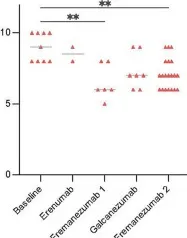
Improvement in the different headache parameters during treatment with anti-CGRP mAbs. Each point shows the value of the chosen parameter by month.decrease in AD and AS was significant only with the fremanezumab treatment.
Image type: chart (chart)